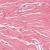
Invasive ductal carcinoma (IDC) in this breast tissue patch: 0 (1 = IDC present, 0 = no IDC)